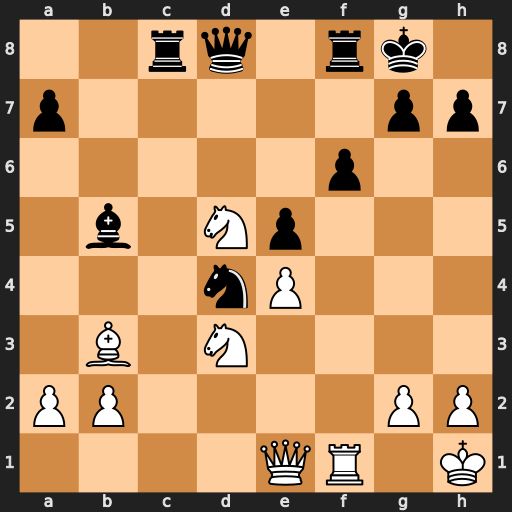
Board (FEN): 2rq1rk1/p5pp/5p2/1b1Np3/3nP3/1B1N4/PP4PP/4QR1K
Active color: w
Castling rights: -
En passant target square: -
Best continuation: Ne7+ Kh8 Ng6+ hxg6 Qh4#